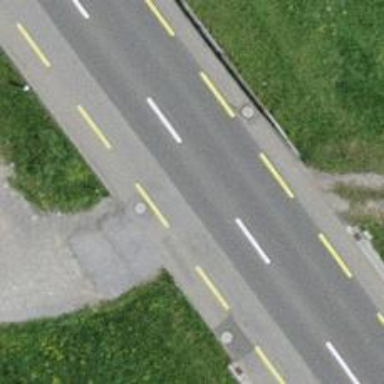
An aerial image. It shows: Secondary road with designated cycle lane.